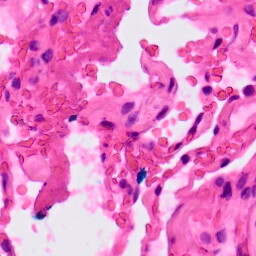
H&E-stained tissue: Lung